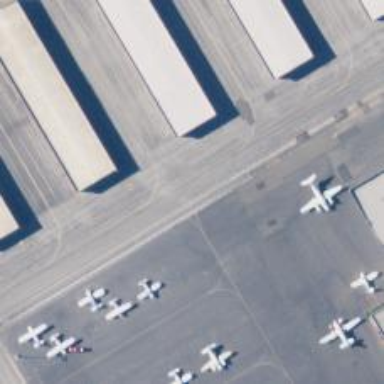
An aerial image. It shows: View of taxiway at the airport.